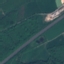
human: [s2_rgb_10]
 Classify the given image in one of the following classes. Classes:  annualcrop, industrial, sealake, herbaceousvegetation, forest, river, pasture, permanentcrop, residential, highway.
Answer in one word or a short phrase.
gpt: Highway